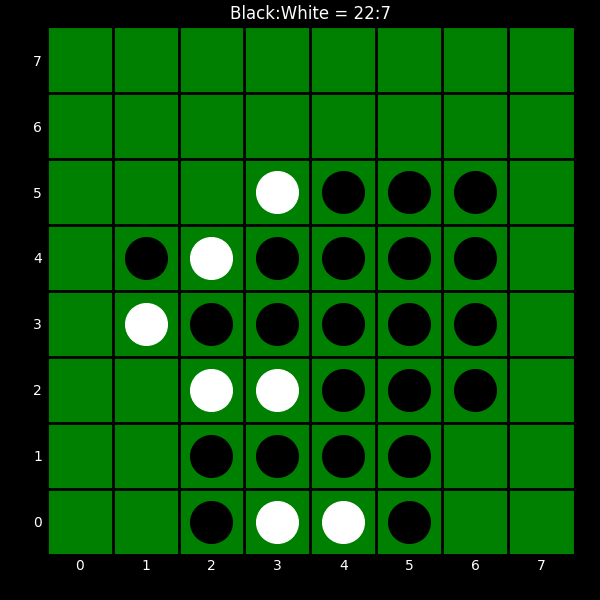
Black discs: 22
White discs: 7